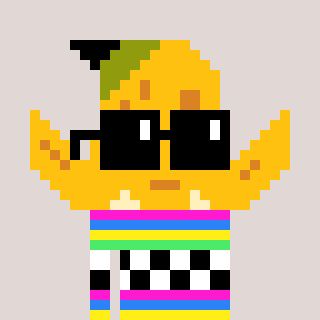
a pixel art character with square black sunglasses, a banana-shaped head and a grayscale-colored body on a warm background